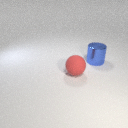
large blue metal cylinder to the right of large red rubber sphere